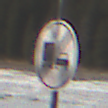
Verkehrszeichen: EndeUeberholverbotKraftfahrzeuge
Umgebung: Outdoor, Nature
Tageszeit: Midday
Wetter: PartlyCloudy
Licht: Natural
Jahreszeit: NotSpecified
Kontrast: HighContrast